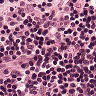
Metastatic tissue present: no